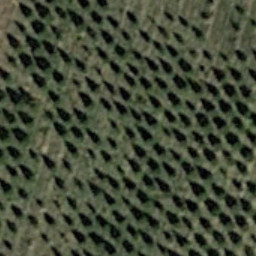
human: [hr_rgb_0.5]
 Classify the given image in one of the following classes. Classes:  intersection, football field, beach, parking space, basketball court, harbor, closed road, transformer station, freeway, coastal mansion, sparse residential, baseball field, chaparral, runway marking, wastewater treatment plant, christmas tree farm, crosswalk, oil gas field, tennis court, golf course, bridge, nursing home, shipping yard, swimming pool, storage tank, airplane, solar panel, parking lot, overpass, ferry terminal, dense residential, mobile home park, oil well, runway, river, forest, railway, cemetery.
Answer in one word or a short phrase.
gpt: christmas tree farm